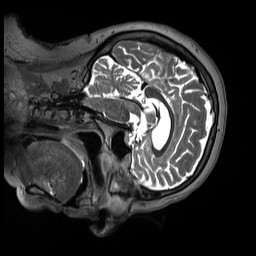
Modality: T2w
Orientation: sagittal
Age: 65
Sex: male
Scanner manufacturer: siemens
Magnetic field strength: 3 T
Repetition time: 3.2 s
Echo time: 0.412 s